Question: I've been developing a news app with Flutter and when I build and run it through Android Studio it launches fine, but when I try to launch the app by clicking on it on the home screen, it says "in iOS 14+, debug mode flutter apps can only be launched from Flutter tooling,IDEs ....."(Screenshot attatched). Can someone tell me as to how to get around this?

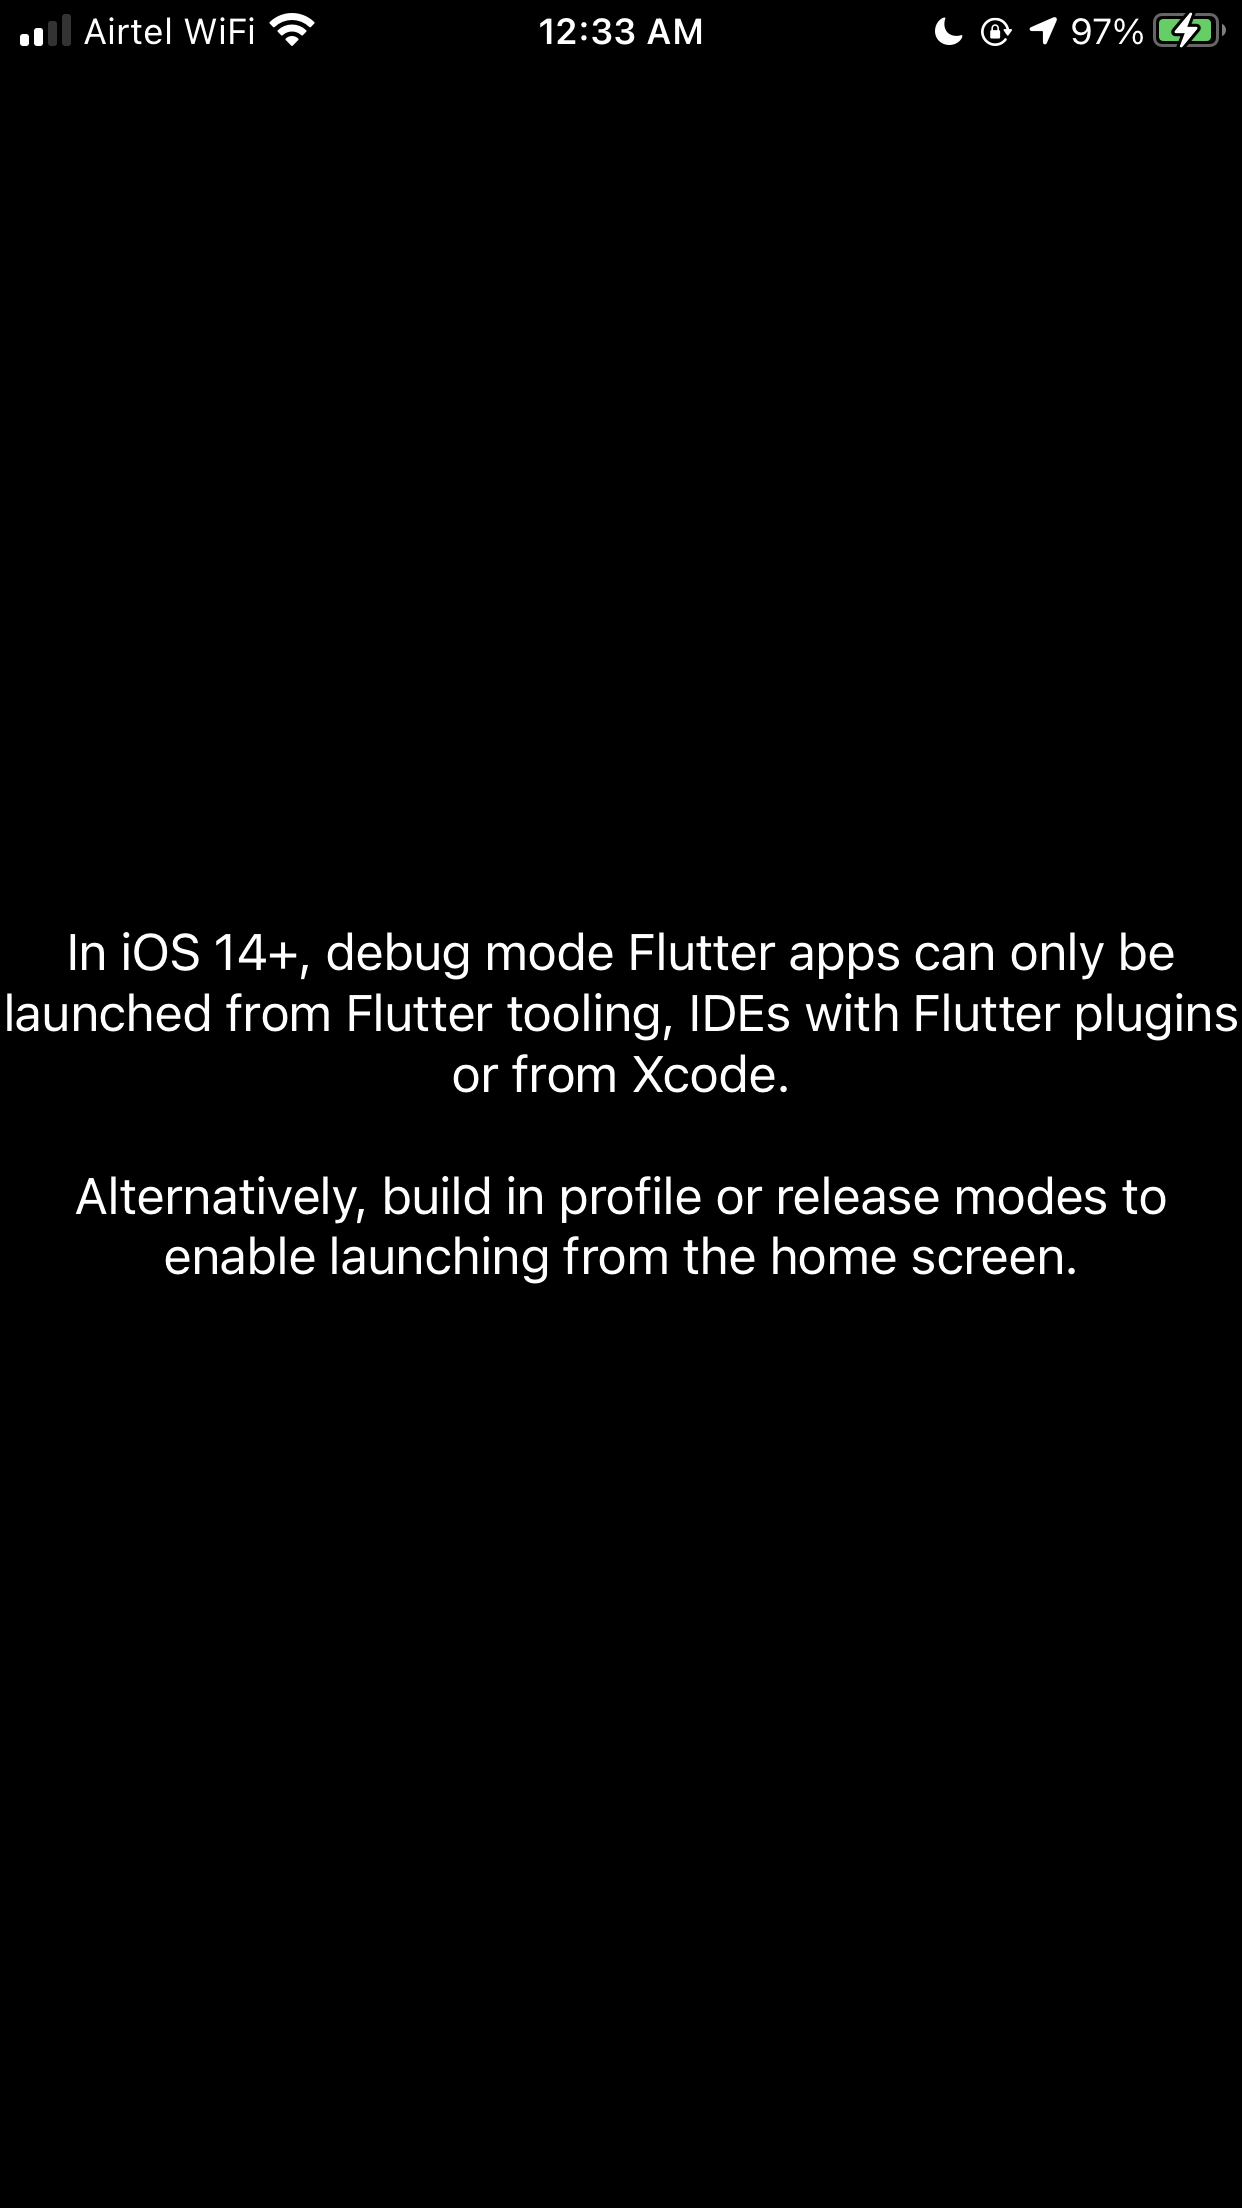
Answer: Apparently, this is a known issue of Flutter on iOS 14 for apps in debug mode, see this article on the <URL>. So for the time being, I believe your main workarounds are the following:
- 'flutter run'- 'flutter run --release'- -